Field crop: maize
Growth stage: 2
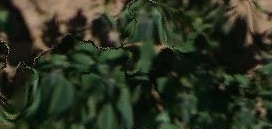
Species: maize